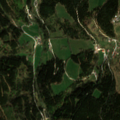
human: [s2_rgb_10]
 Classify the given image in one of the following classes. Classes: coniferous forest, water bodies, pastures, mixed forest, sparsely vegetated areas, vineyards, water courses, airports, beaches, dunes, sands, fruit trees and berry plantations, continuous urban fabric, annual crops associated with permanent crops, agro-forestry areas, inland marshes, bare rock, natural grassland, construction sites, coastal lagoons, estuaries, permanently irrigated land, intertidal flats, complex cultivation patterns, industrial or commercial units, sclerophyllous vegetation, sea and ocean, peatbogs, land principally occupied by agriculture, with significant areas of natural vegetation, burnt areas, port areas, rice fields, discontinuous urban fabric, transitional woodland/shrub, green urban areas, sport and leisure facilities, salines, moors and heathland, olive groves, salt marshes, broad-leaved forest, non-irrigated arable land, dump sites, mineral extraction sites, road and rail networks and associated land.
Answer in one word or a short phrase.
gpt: land principally occupied by agriculture, with significant areas of natural vegetation, coniferous forest, mixed forest